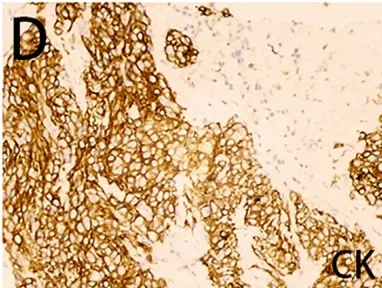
Right paraventricular mass biopsy (200x). The immunohistochemical analysis (C-H) showed EGFR (+), CK (+), P63 (+), Ki67 (40%+), PD-L1 (CPS 80%+), and PD-L1.
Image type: pathology (immunostaining)